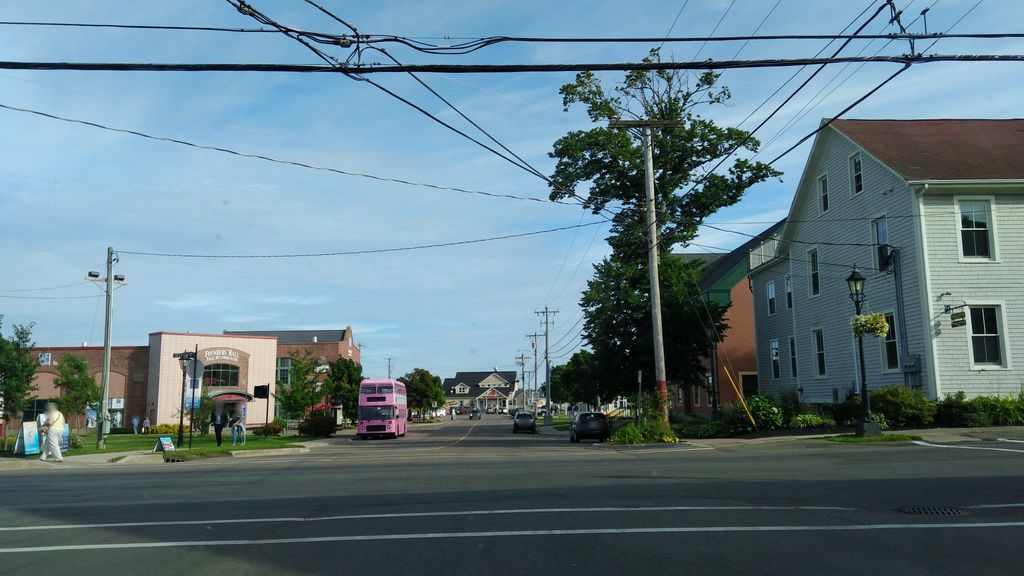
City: charlottetown